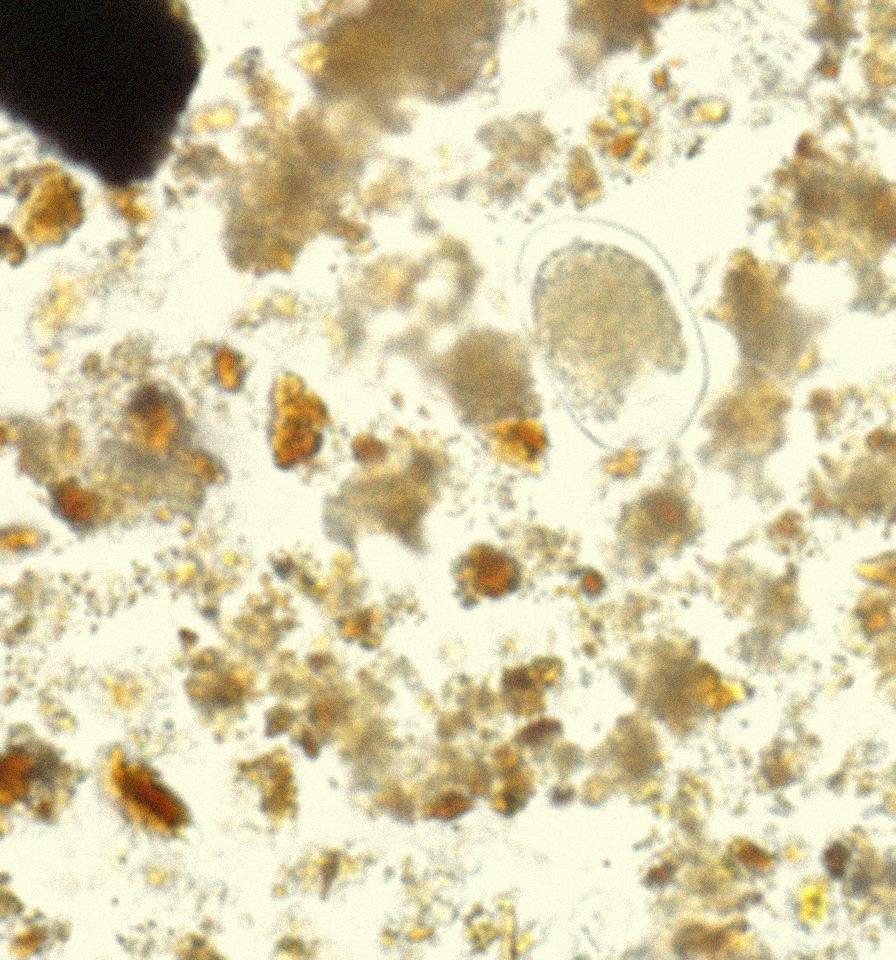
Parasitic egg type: Hookworm egg